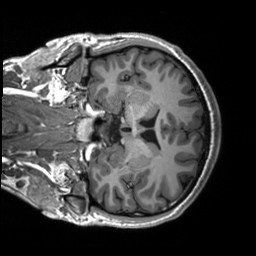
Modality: T1w
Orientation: coronal
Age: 20
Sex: male
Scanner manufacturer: siemens
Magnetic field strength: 3 T
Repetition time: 2.53 s
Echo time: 0.00227 s